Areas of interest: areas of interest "Logistics and Express Delivery"
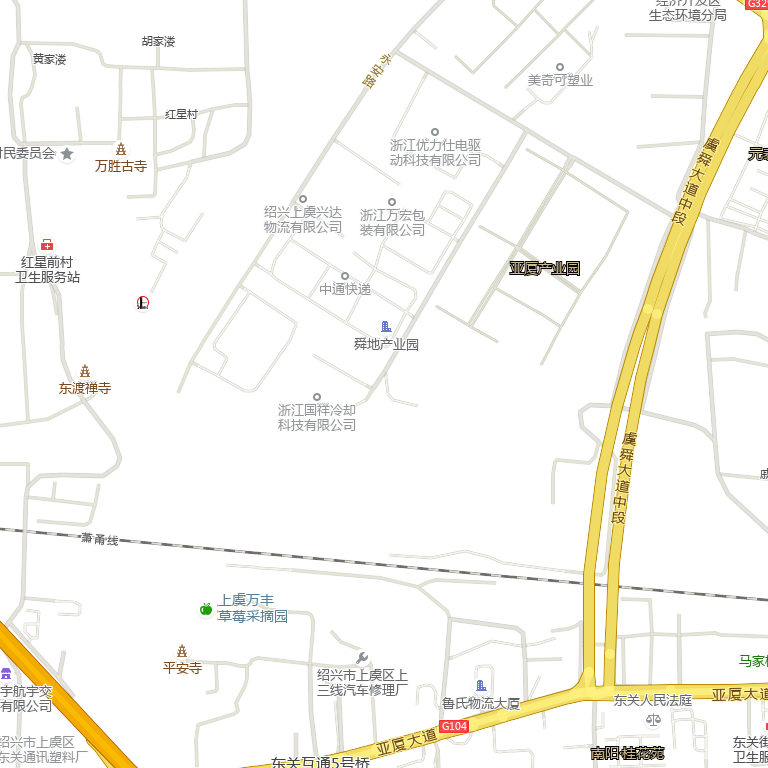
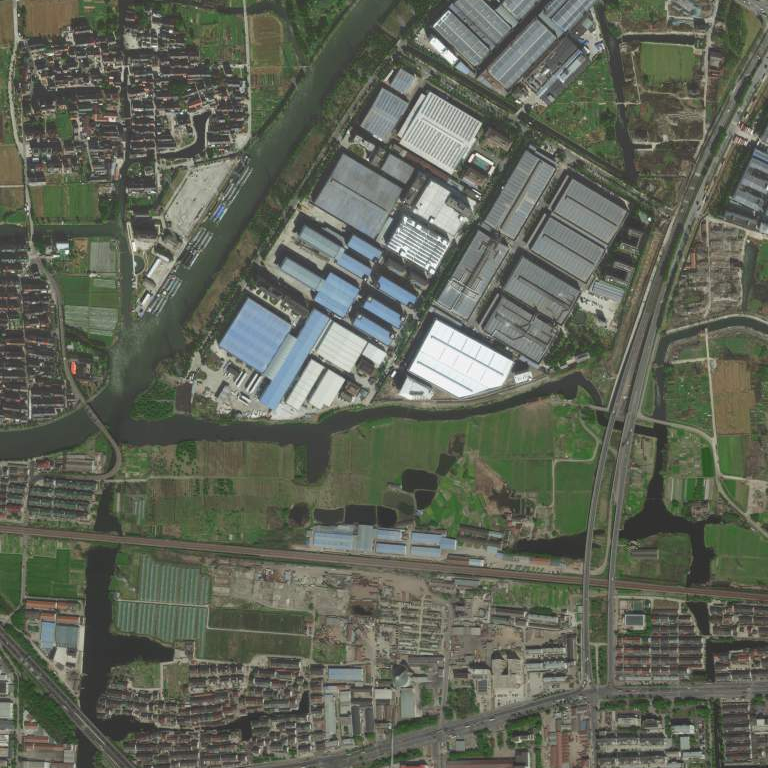